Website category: university
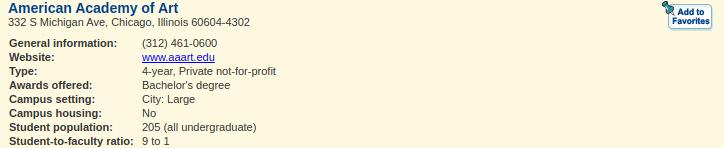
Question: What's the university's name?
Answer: American Academy of Art

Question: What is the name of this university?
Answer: American Academy of Art

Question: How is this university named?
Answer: American Academy of Art

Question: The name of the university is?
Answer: American Academy of Art

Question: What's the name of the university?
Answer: American Academy of Art

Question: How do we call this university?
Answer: American Academy of Art

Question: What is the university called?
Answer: American Academy of Art

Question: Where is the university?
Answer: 332 S Michigan Ave, Chicago, Illinois 60604-4302

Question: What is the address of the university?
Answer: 332 S Michigan Ave, Chicago, Illinois 60604-4302

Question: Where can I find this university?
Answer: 332 S Michigan Ave, Chicago, Illinois 60604-4302

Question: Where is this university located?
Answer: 332 S Michigan Ave, Chicago, Illinois 60604-4302

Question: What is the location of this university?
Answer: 332 S Michigan Ave, Chicago, Illinois 60604-4302

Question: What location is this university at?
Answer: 332 S Michigan Ave, Chicago, Illinois 60604-4302

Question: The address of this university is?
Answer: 332 S Michigan Ave, Chicago, Illinois 60604-4302

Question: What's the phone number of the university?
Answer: (312) 461-0600

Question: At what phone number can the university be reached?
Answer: (312) 461-0600

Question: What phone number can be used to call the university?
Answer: (312) 461-0600

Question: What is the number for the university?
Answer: (312) 461-0600

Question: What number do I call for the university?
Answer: (312) 461-0600

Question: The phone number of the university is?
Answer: (312) 461-0600

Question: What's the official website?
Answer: www.aaart.edu

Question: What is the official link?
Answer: www.aaart.edu

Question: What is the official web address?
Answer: www.aaart.edu

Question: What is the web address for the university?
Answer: www.aaart.edu

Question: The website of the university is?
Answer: www.aaart.edu

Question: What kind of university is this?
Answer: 4-year, Private not-for-profit

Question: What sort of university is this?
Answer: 4-year, Private not-for-profit

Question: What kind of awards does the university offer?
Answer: Bachelor's degree

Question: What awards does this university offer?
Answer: Bachelor's degree

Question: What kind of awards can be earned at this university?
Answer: Bachelor's degree

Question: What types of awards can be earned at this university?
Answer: Bachelor's degree

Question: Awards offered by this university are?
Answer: Bachelor's degree

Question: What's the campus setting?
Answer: City: Large

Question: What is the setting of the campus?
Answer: City: Large

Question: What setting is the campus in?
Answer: City: Large

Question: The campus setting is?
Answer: City: Large

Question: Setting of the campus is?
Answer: City: Large

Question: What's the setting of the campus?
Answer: City: Large

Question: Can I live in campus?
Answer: No

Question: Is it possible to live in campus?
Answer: No

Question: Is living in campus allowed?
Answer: No

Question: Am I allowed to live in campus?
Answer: No

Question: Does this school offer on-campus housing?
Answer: No

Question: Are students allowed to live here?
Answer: No

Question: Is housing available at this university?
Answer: No

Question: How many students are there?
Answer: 205 (all undergraduate)

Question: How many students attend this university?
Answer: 205 (all undergraduate)

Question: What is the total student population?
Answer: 205 (all undergraduate)

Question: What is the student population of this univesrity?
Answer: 205 (all undergraduate)

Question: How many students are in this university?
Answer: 205 (all undergraduate)

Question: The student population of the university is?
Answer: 205 (all undergraduate)

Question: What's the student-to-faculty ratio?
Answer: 9 to 1

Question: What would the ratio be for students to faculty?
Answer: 9 to 1

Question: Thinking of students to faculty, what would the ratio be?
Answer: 9 to 1

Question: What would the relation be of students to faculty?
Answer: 9 to 1

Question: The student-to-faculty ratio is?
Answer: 9 to 1

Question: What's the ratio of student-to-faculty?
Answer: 9 to 1

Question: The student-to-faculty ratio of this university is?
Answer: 9 to 1